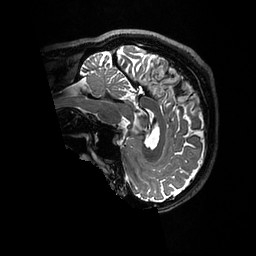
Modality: T2w
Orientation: sagittal
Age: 36
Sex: male
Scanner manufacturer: ge
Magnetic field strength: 3 T
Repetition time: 3.202 s
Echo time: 0.06676 s